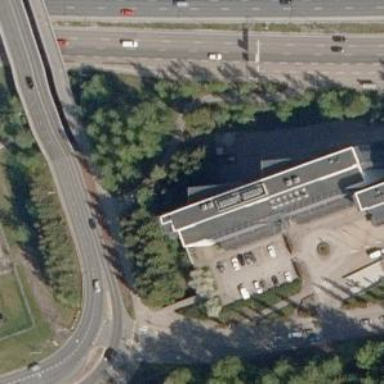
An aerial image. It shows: Commercial building with skillion roof shape.